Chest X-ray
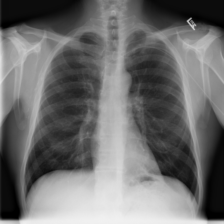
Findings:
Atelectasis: negative
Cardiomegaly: negative
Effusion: negative
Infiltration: negative
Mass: negative
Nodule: positive
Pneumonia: negative
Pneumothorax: negative
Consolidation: negative
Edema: negative
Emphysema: negative
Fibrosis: negative
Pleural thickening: negative
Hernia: negative